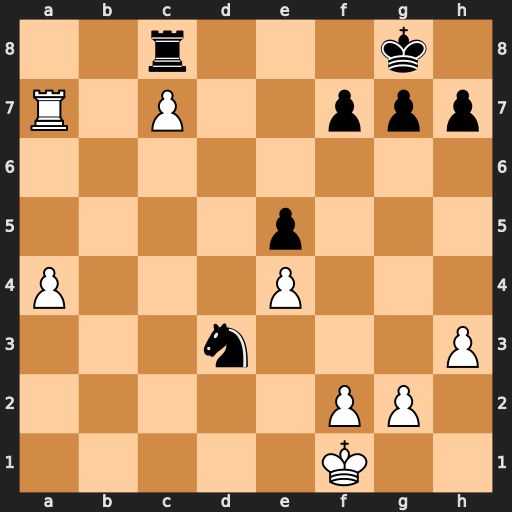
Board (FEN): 2r3k1/R1P2ppp/8/4p3/P3P3/3n3P/5PP1/5K2
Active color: w
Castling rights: -
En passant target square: -
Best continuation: Rb7 Kf8 Rb8 Ke8 Rxc8+